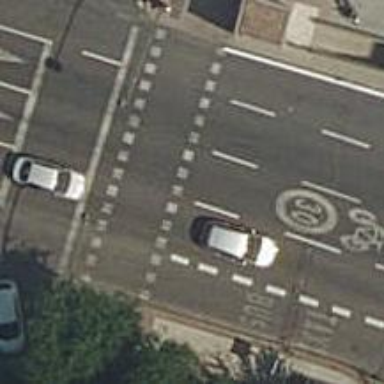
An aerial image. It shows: Zebra crossing with traffic signals.